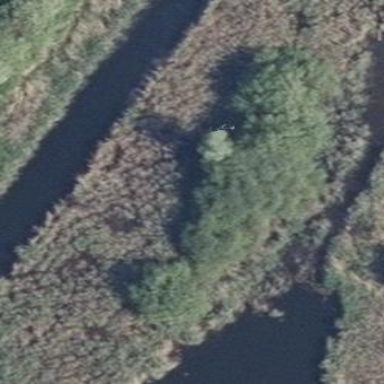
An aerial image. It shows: Wetland area characterized by wet meadow.